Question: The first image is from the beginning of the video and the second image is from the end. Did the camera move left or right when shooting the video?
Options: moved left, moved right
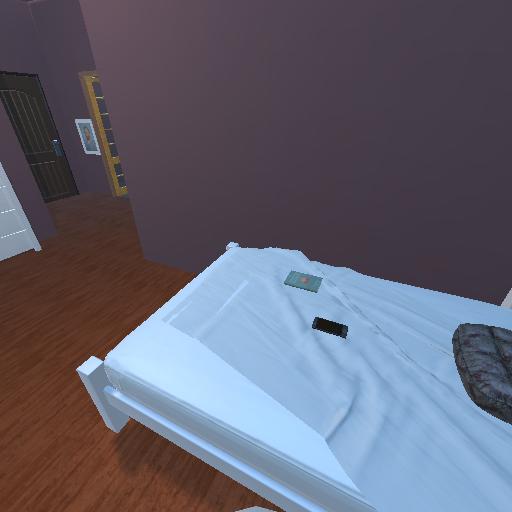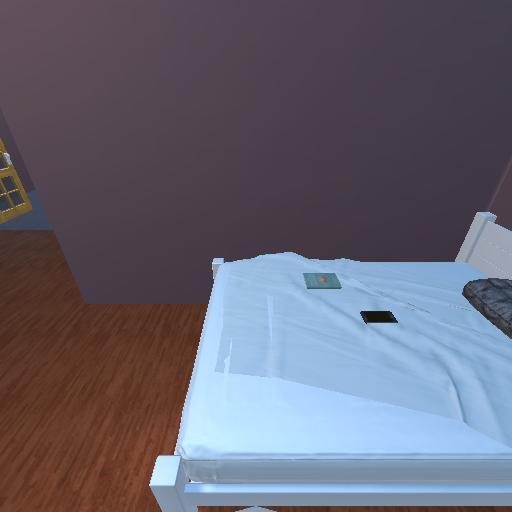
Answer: moved left